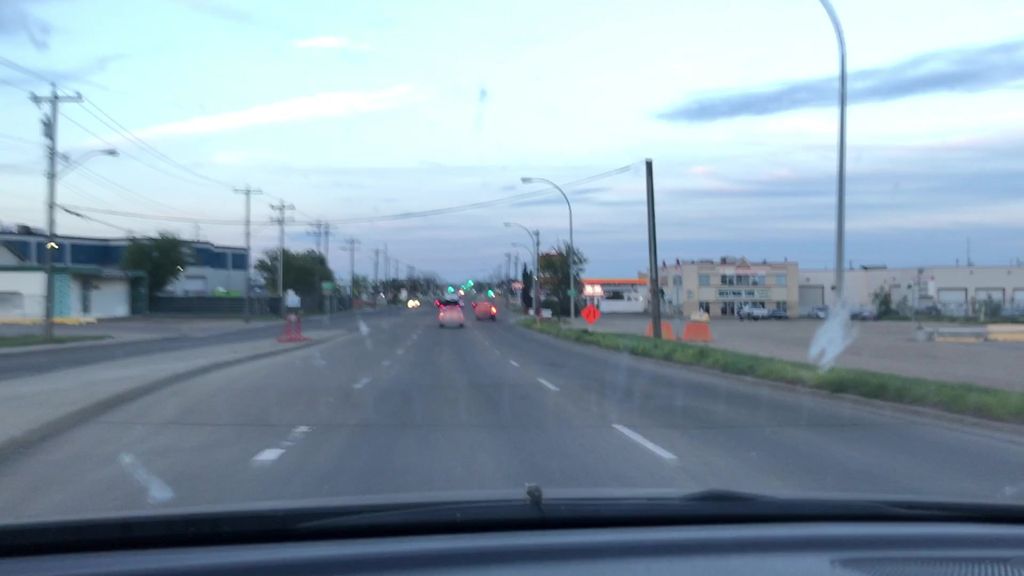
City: edmonton